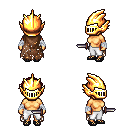
a pixel art fantasy rpg character, female body template, human, tanned skin, brown tattered cape, white pants, brunette short bangs hairstyle, gold helm, white cloth bandages, ghillies, dagger, four views (front, back, left, right), 2x2 character sprite sheet, small pixel art, hard edges, no anti-aliasing